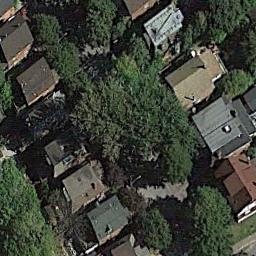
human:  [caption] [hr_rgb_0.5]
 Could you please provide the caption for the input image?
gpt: Many trees and buildings are in medium residential area .

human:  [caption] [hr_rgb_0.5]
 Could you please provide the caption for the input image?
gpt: The medium residential area has some houses arranged in lines and some trees are among these houses .

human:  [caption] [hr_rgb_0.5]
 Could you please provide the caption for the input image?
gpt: The medium residential is next to some trees .

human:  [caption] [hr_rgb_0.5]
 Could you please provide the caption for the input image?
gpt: Houses in medium-sized residential areas are built on either side .

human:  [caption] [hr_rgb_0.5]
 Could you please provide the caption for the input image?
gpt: There are many green trees and some buildings on the medium residential area .